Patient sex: F
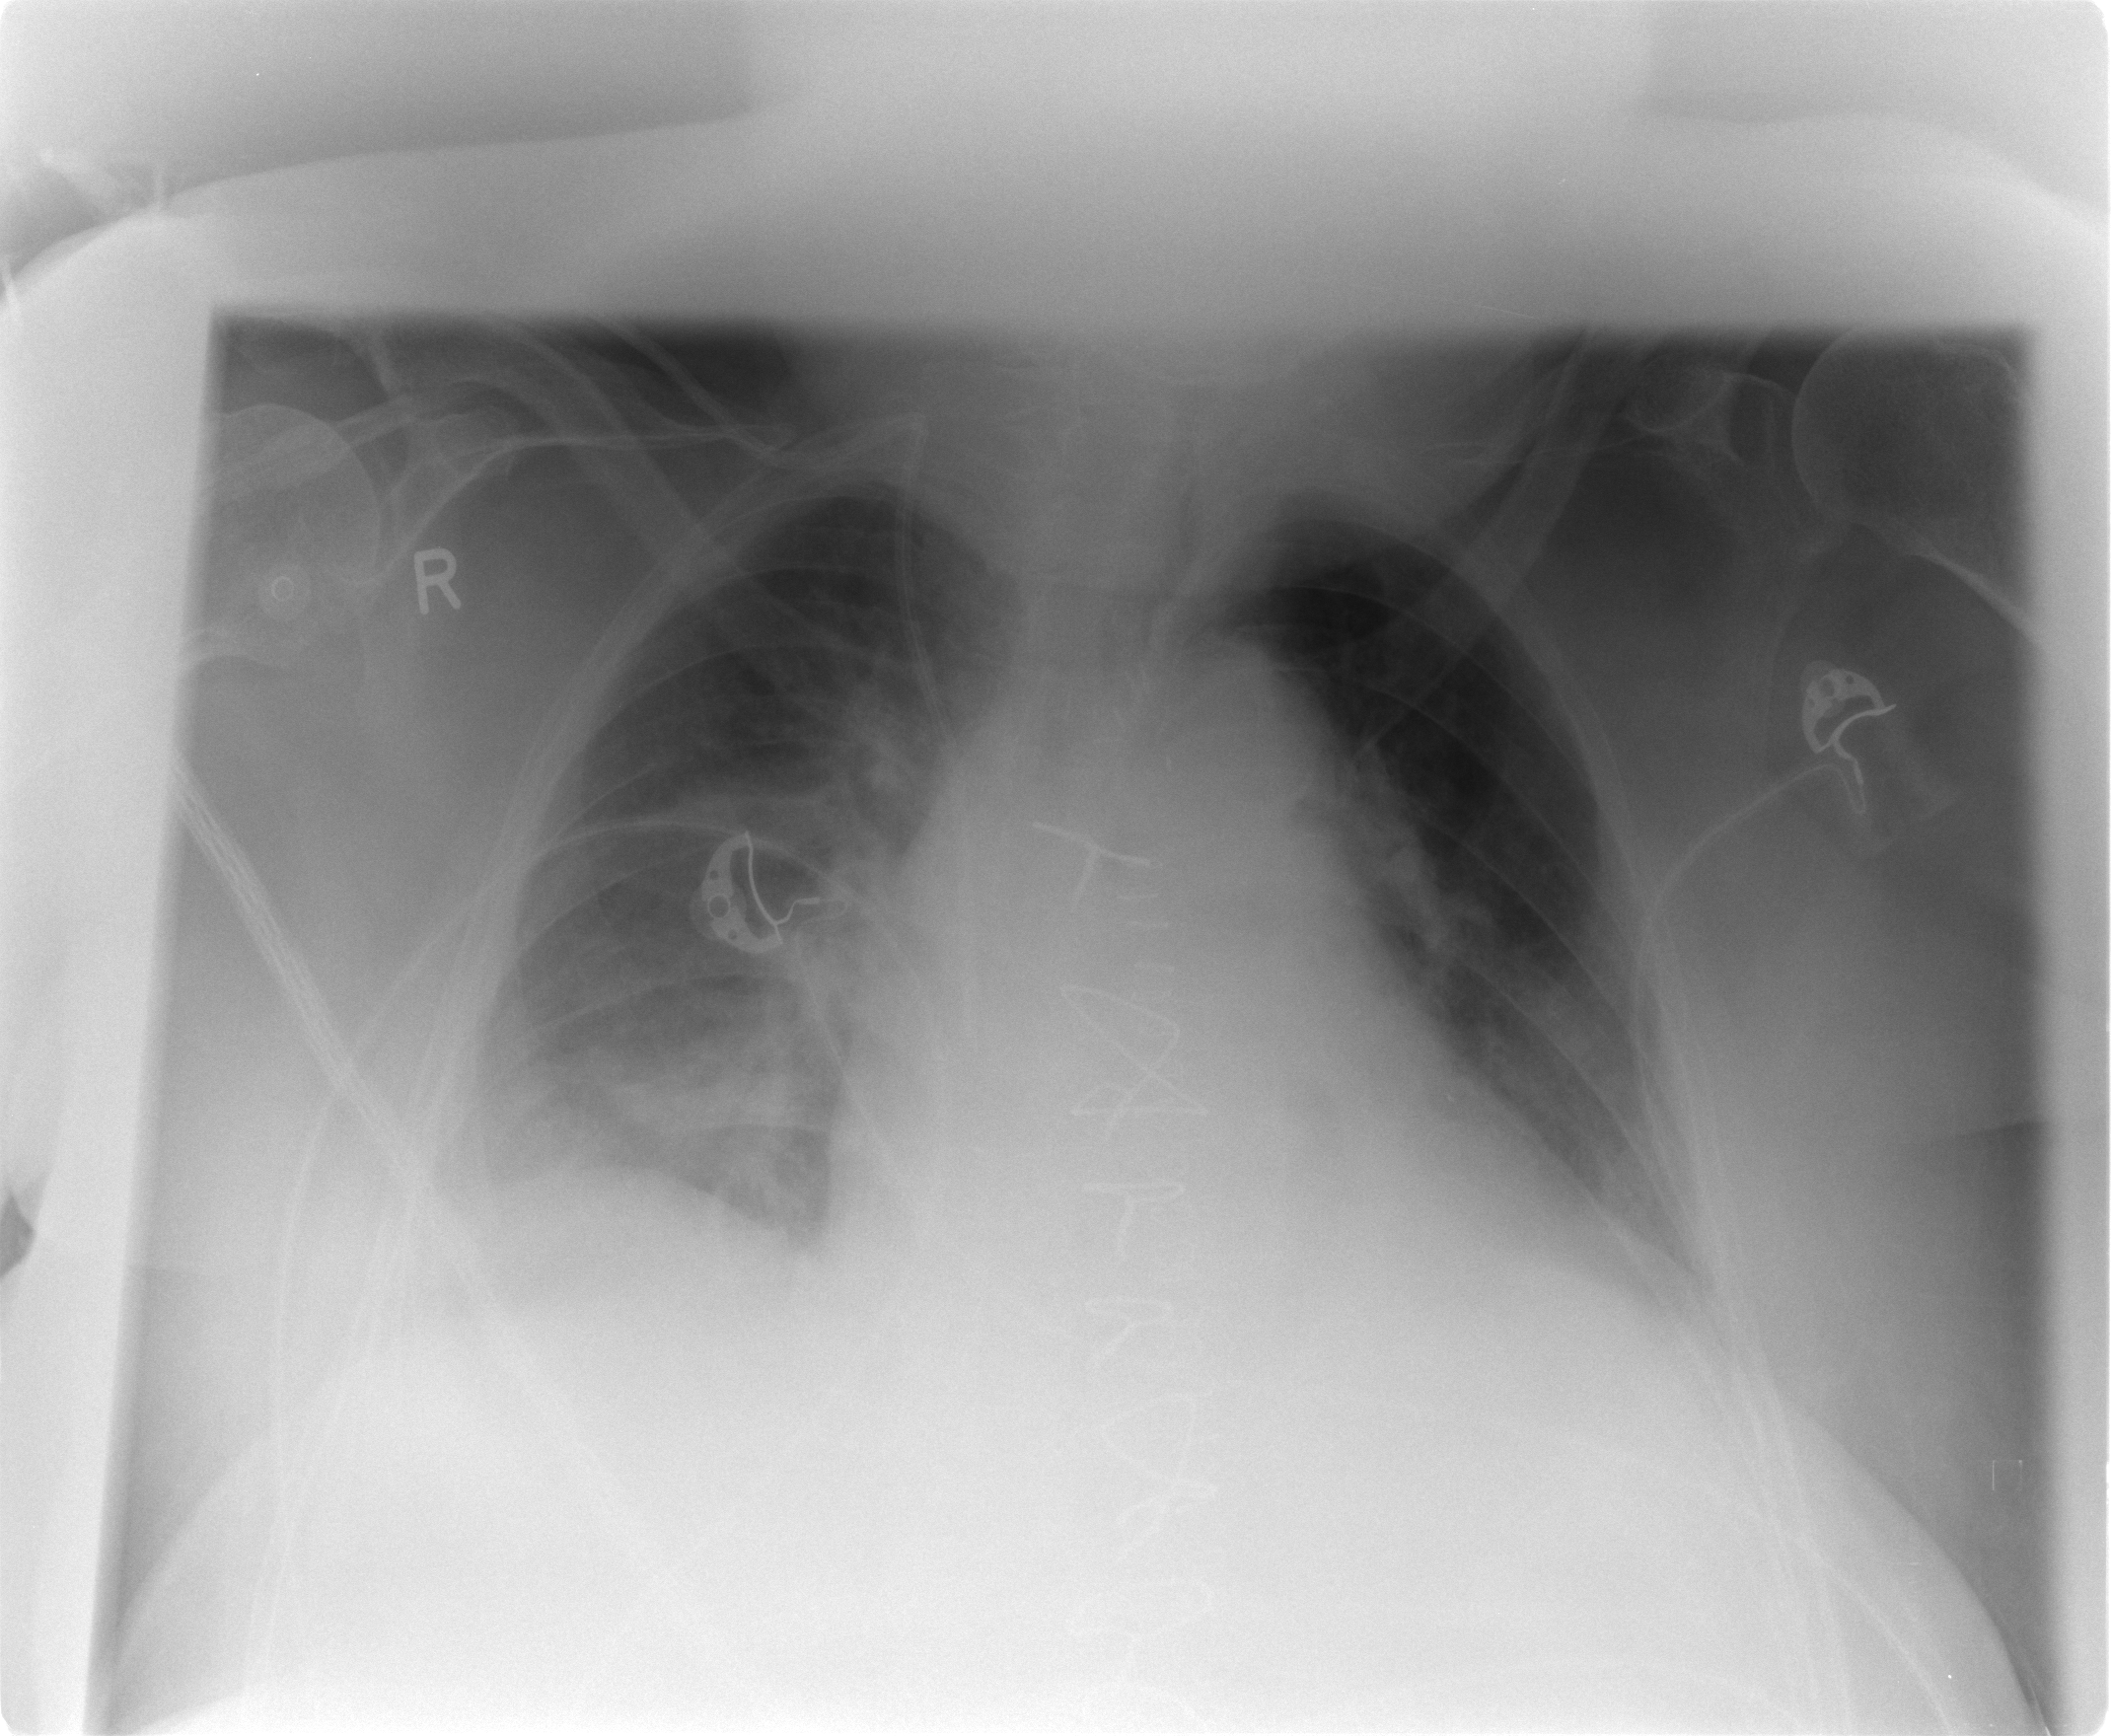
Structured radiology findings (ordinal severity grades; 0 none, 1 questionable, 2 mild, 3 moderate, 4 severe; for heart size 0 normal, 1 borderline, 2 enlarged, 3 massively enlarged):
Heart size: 2
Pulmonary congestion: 2
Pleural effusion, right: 2
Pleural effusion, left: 1
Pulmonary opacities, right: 2
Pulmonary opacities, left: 2
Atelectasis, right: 2
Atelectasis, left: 2